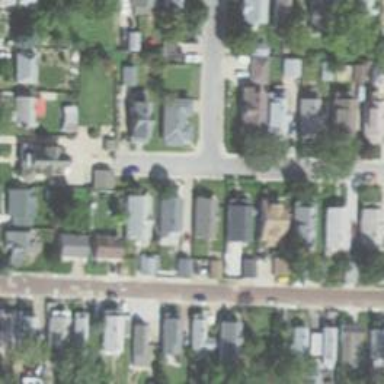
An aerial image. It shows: Residential road.